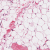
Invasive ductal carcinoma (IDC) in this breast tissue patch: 0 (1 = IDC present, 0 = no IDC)